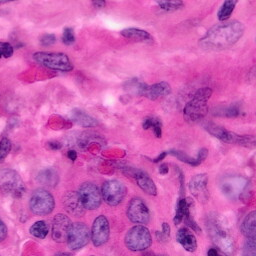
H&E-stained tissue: Pancreatic